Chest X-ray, PA view. Patient: 56 years old, sex M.
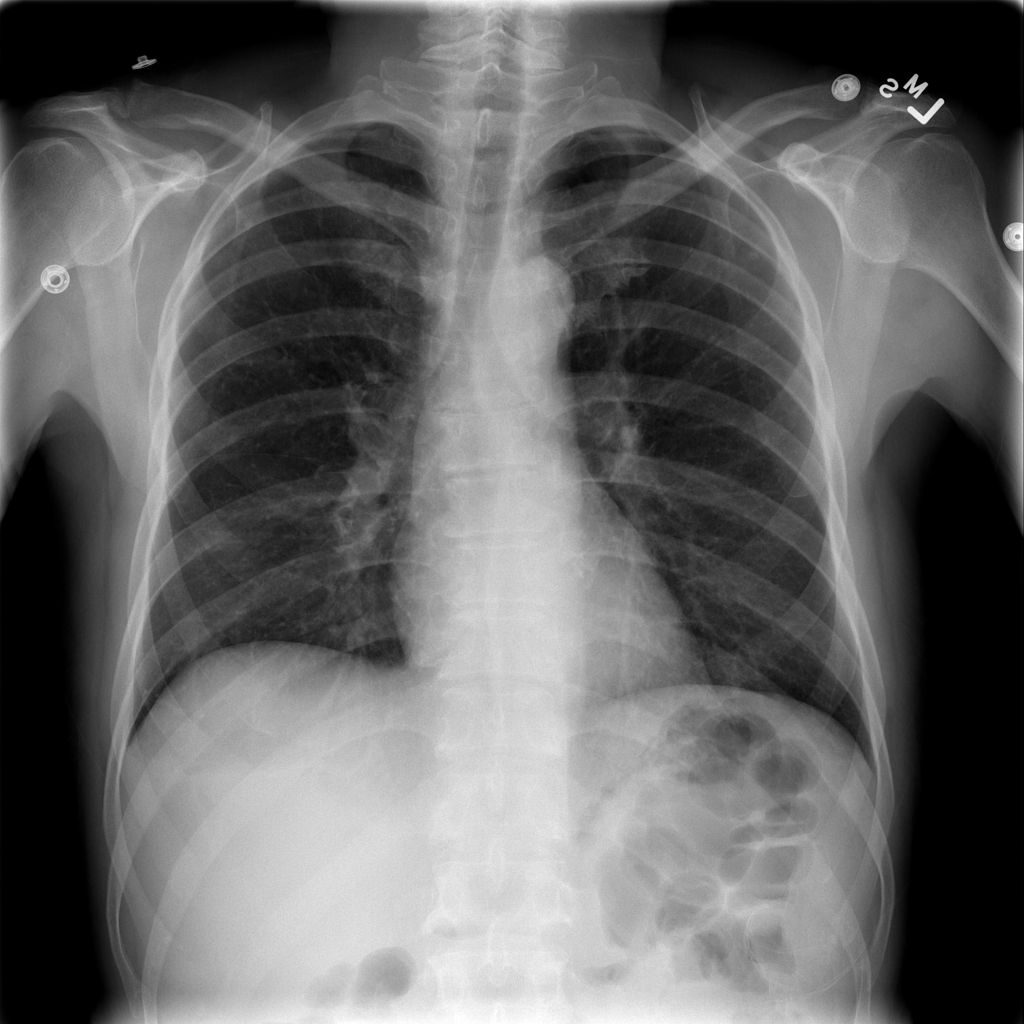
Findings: No Finding